Field crop: tomato
Growth stage: 1
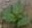
Species: solanum